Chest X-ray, PA view. Patient: 49 years old, sex F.
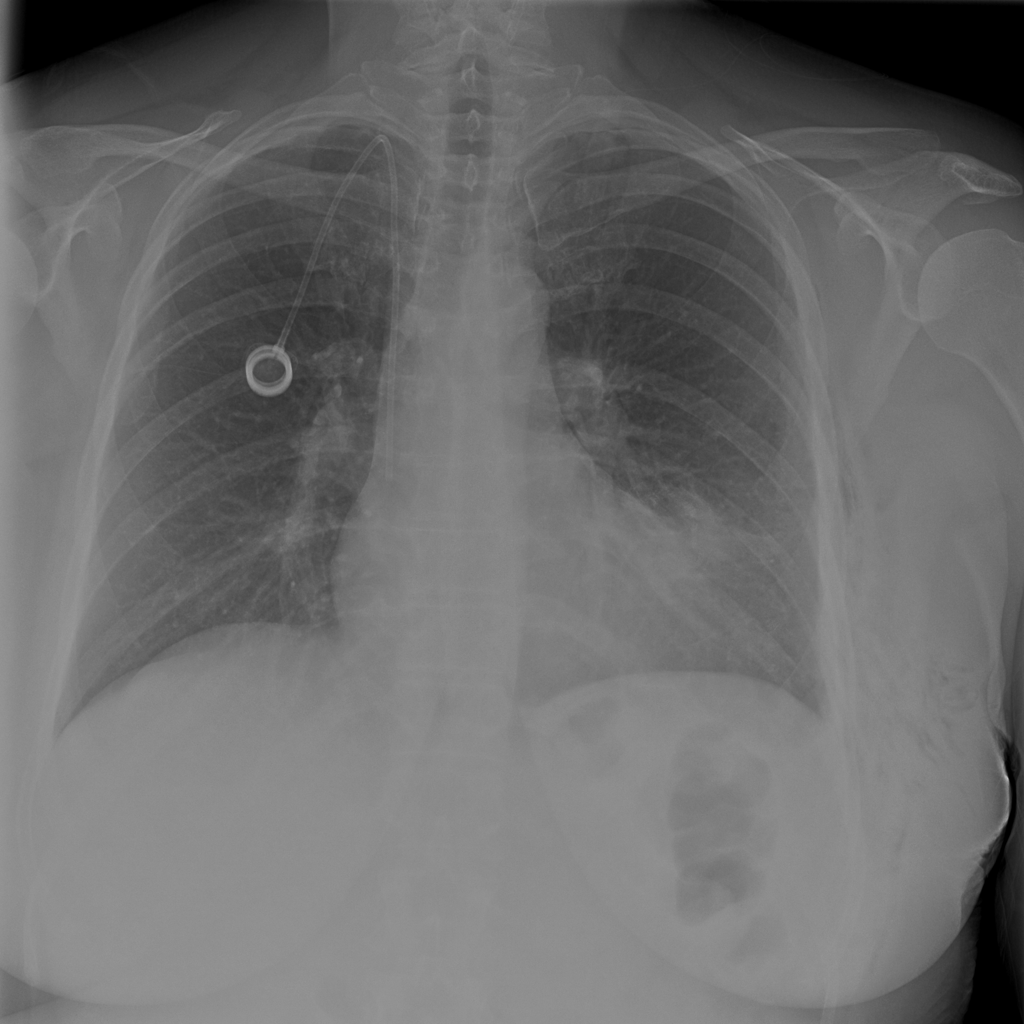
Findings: Emphysema, Infiltration, Pneumothorax